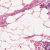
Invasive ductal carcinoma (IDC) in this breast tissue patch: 0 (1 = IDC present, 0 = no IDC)